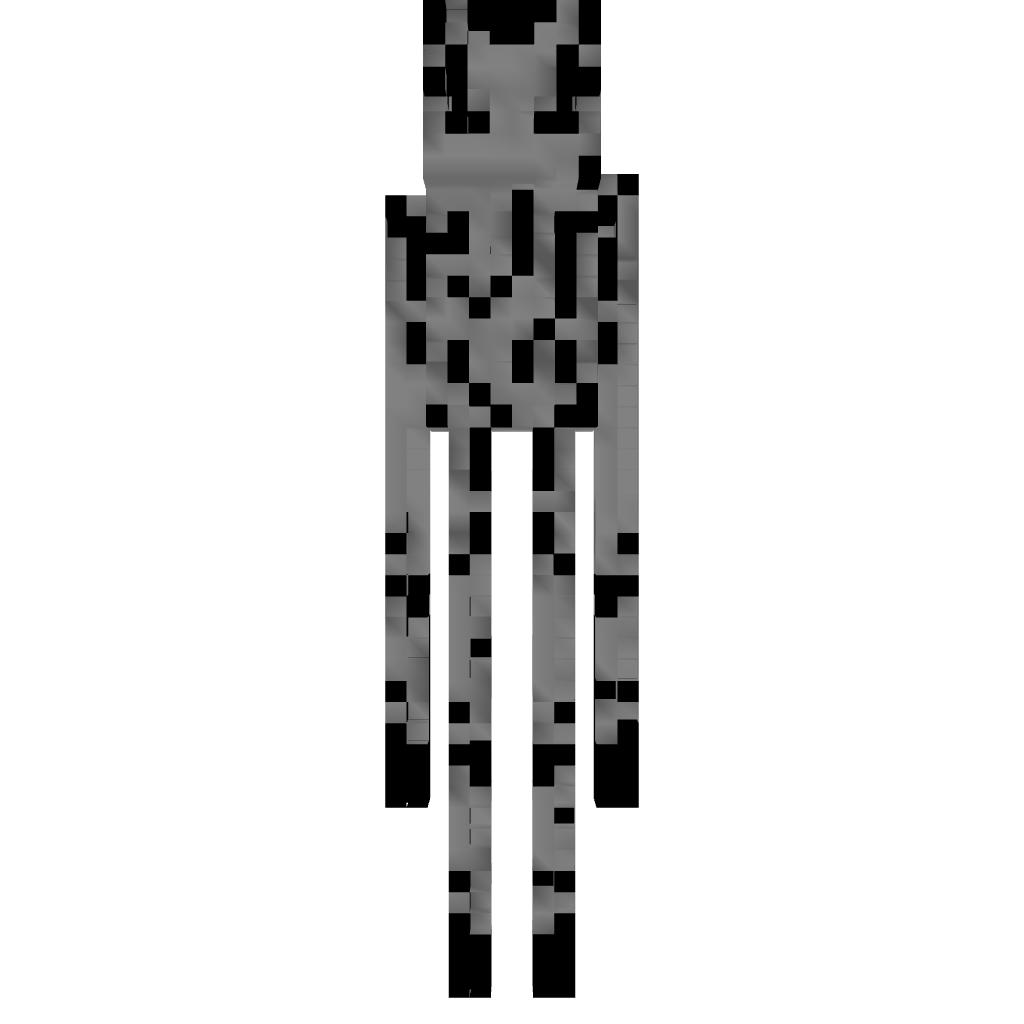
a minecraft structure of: Enderman Statue high quality